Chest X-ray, PA view. Patient: 33 years old, sex F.
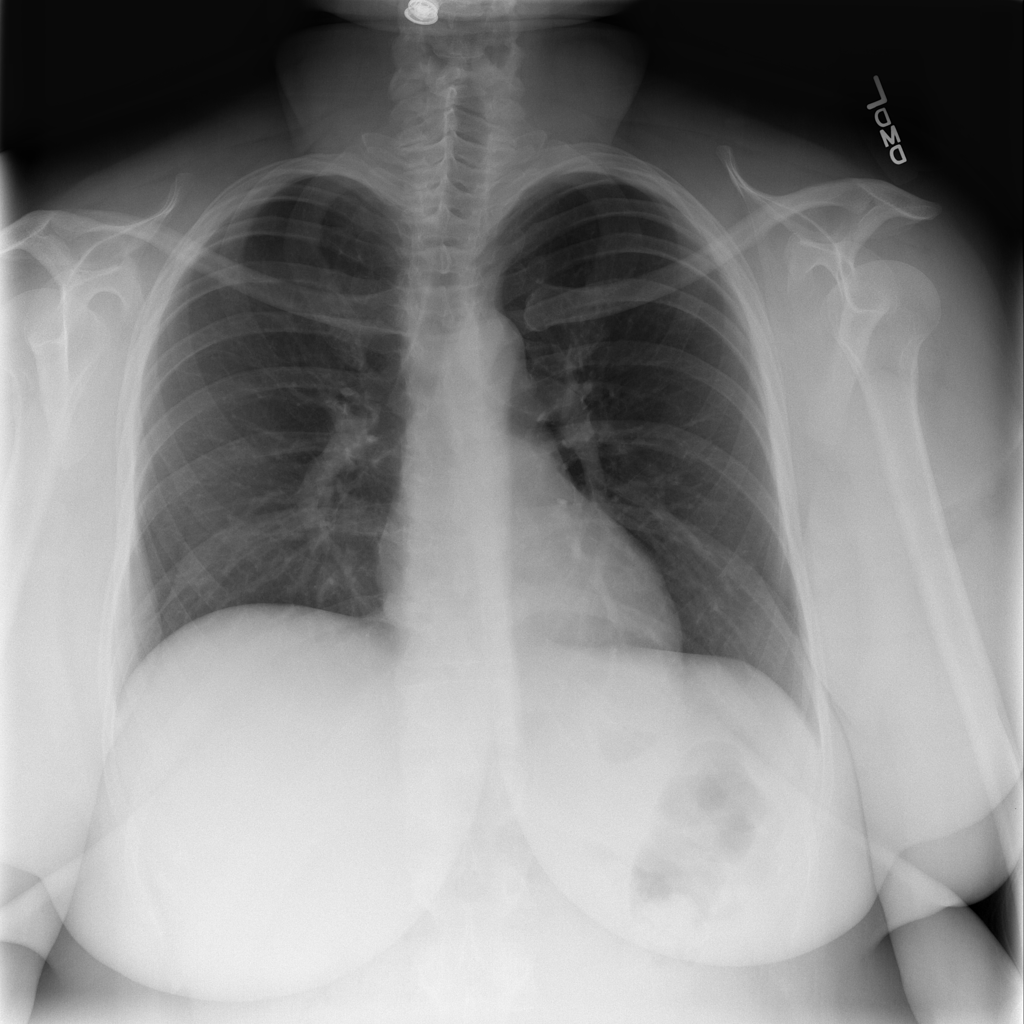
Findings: No Finding